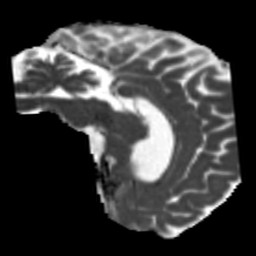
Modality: MD
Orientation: sagittal
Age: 41
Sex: male
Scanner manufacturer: siemens
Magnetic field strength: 3 T
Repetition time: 5.25 s
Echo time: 0.08 s